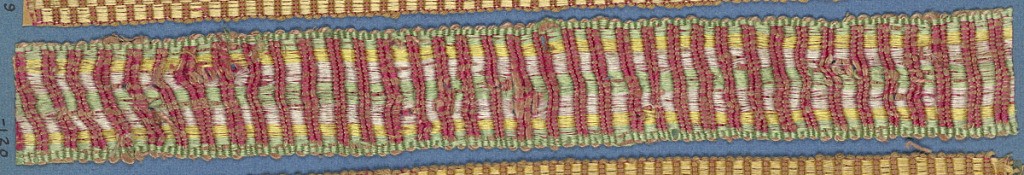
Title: Trimming
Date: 18th century
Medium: silk Technique: woven
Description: Trimming fragment in a striped design of red alternating with stripes of green, yellow and white.